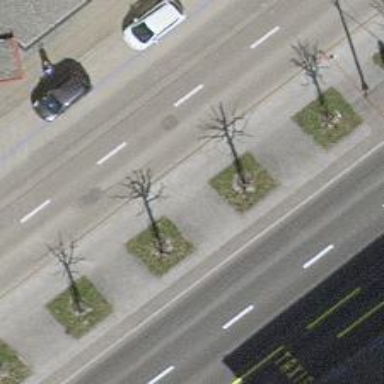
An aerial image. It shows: Beautiful avenue lined with deciduous broadleaved trees.